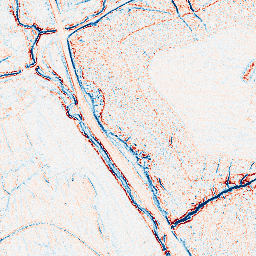
Category: edge_preserving
Decomposition family: anisotropic_diffusion
Decomposition parameters: iterations: 5
kappa: 50
gamma: 0.1
Upsampling method: quadratic
Upsampling parameters: scale: 2
Upsampling scale: 2